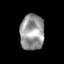
Tissue: skin
Cell type: Epithelial cells
Senescence score: 0.2475
Nuclear area (px): 846
Mean DAPI intensity: 151.83